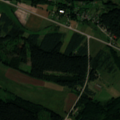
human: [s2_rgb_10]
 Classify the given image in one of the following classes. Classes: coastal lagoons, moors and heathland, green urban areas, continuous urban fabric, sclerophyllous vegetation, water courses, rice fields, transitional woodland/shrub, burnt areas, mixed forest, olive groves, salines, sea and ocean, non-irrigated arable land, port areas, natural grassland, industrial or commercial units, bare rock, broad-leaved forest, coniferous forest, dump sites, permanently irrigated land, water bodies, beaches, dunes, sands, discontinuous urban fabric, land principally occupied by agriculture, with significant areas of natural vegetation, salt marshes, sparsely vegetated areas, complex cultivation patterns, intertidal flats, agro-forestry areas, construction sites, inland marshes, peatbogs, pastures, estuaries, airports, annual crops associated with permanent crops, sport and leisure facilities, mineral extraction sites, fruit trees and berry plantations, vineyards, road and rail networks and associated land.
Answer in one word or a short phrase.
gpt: pastures, complex cultivation patterns, land principally occupied by agriculture, with significant areas of natural vegetation, broad-leaved forest, coniferous forest, mixed forest, water courses